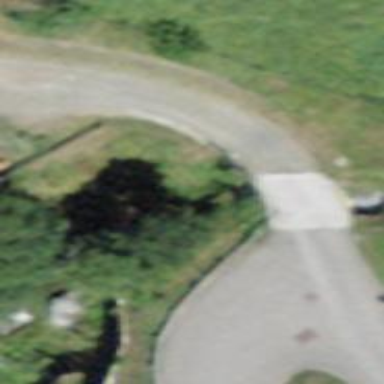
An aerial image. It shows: Culvert tunnel.